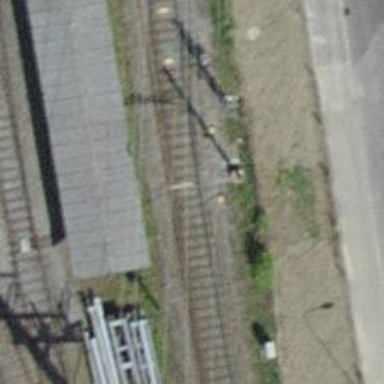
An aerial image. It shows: Railway signal.